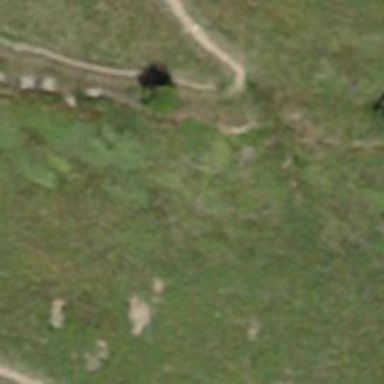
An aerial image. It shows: Ground path.